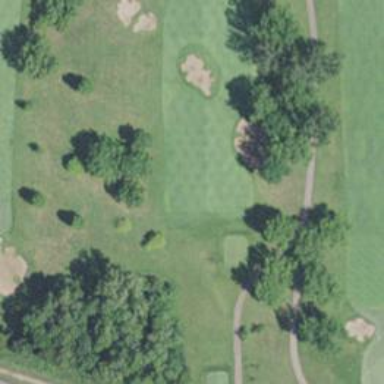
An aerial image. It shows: View of golf hole.